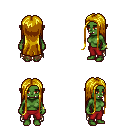
a pixel art fantasy rpg character, female body template, orc, green skin, brown tattered cape, red pants, blonde extra-long hairstyle, bracelets, four views (front, back, left, right), 2x2 character sprite sheet, small pixel art, hard edges, no anti-aliasing